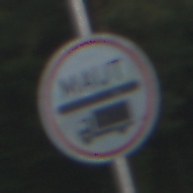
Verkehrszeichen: Mautpflicht
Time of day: SunriseSunset
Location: Outdoor (Nature)
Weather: PartlyCloudy
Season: NotSpecified
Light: Natural